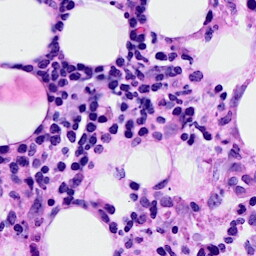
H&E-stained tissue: Breast